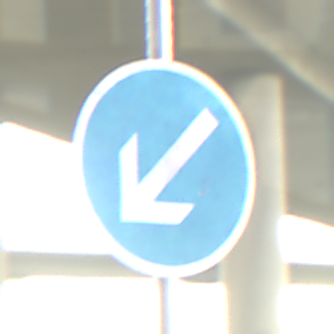
Verkehrszeichen: VorgeschriebeneVorbeifahrtLinks
Umgebung: Outdoor, Suburban
Tageszeit: SunriseSunset
Wetter: PartlyCloudy
Licht: Natural
Jahreszeit: NotSpecified
Kontrast: MediumContrast